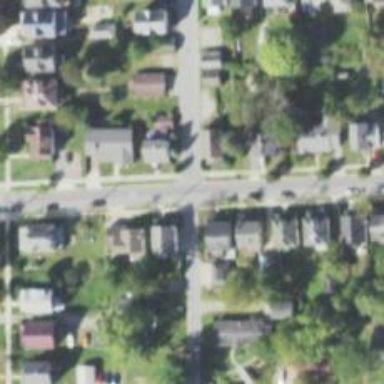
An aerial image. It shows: Alleyway designated as service road.